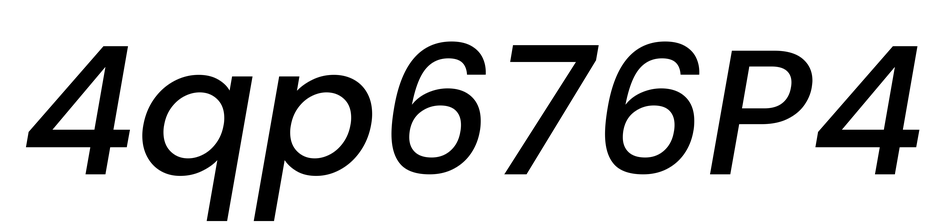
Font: Poppins-MediumItalic